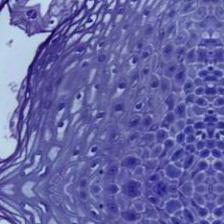
Diagnosis: Normal